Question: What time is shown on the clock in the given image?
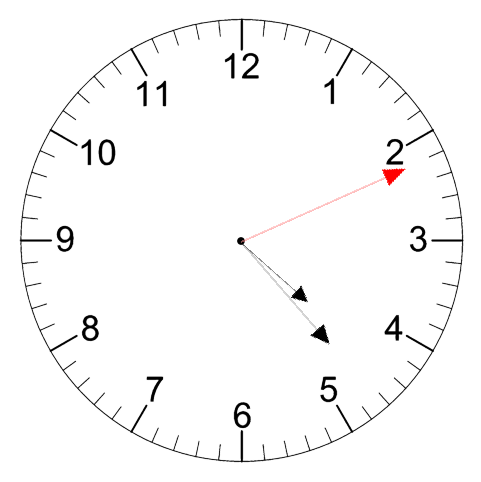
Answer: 04:23:11